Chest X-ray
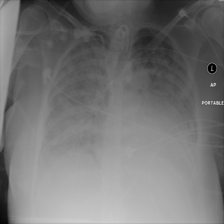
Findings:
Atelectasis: negative
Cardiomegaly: negative
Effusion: negative
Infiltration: negative
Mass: negative
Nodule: negative
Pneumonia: negative
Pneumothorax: negative
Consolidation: negative
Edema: negative
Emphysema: negative
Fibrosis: negative
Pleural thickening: negative
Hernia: negative